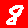
Digit: 8